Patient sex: M
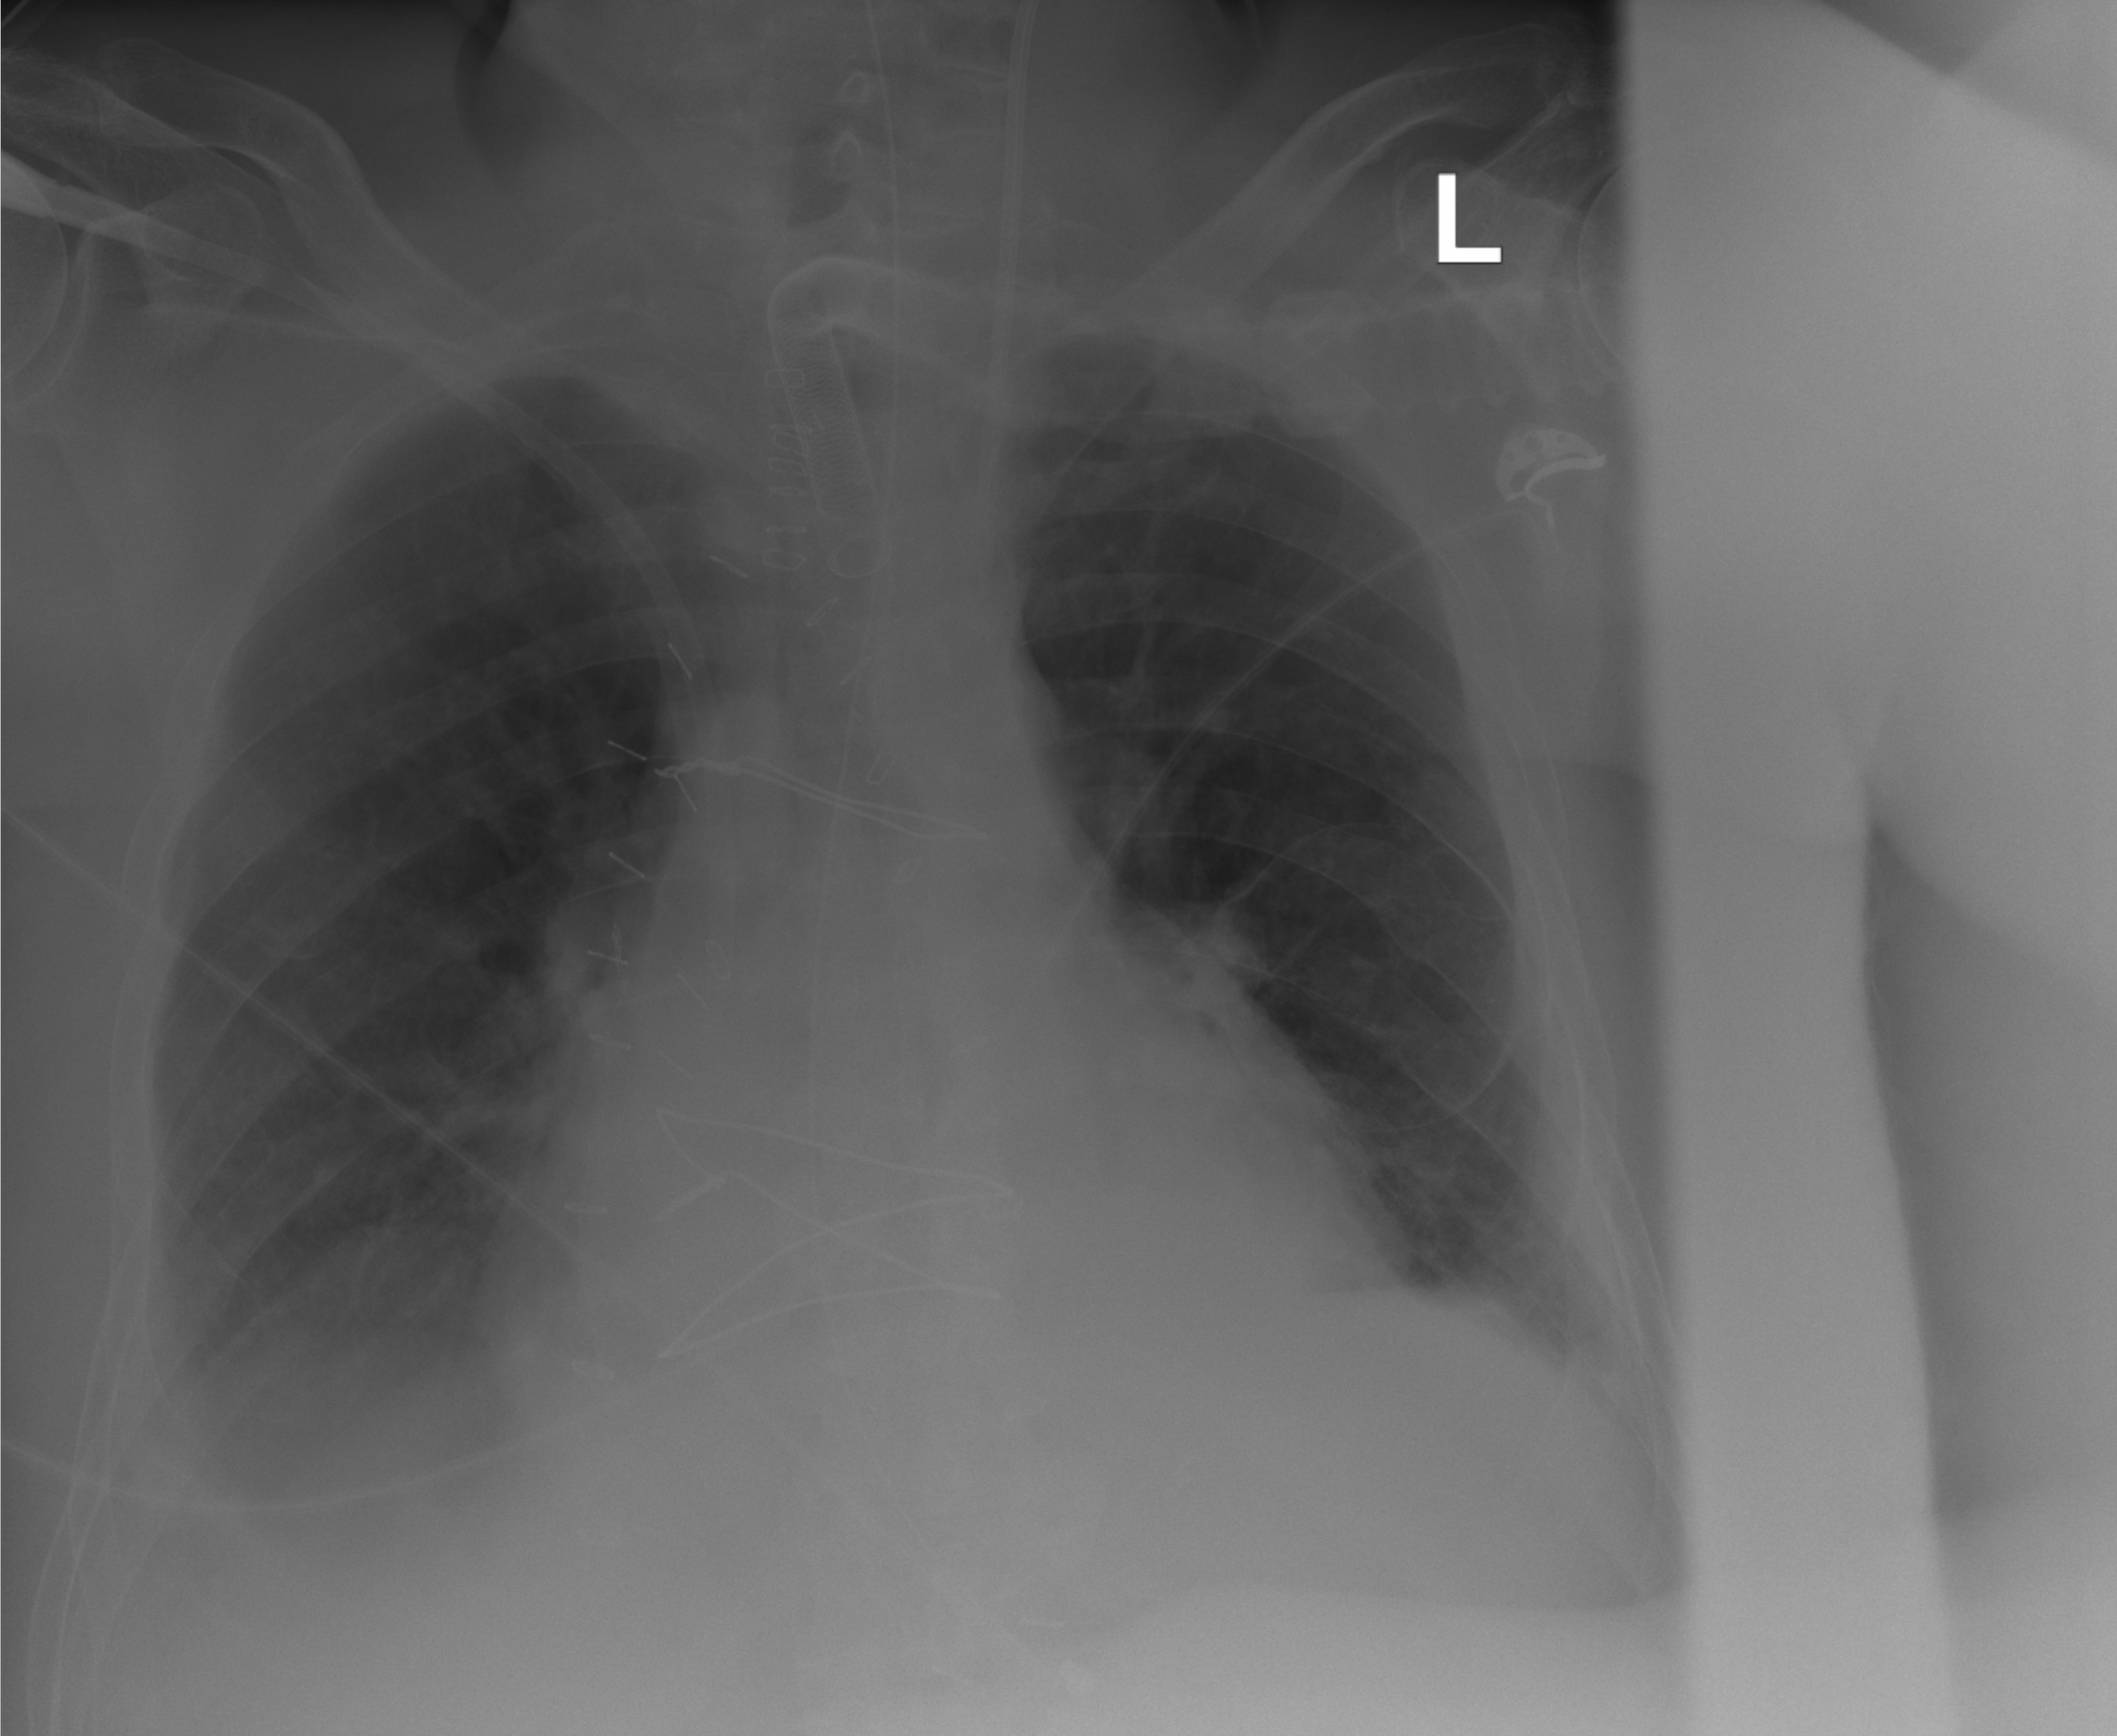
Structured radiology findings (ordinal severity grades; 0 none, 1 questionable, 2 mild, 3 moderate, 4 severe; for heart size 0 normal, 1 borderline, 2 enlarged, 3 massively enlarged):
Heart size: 2
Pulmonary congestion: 0
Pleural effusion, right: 2
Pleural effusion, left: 2
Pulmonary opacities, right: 0
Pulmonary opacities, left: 0
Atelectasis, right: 2
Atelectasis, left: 2